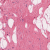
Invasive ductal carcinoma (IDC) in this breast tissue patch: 0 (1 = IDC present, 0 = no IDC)